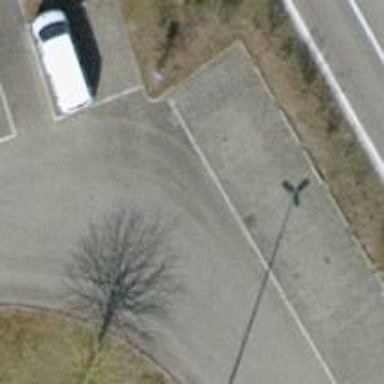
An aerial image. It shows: Asphalt parking aisle road for service vehicles.